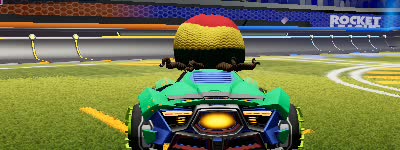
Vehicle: werewolf